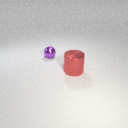
large red metal cylinder to the right of small purple metal sphere